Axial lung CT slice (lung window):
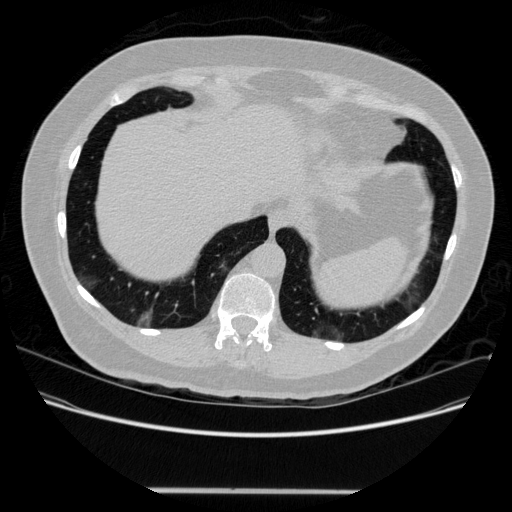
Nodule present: no